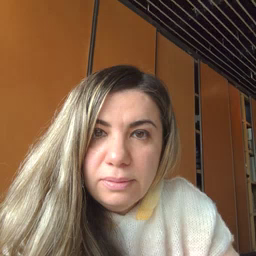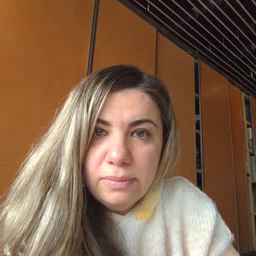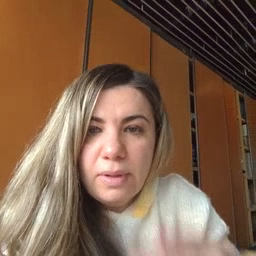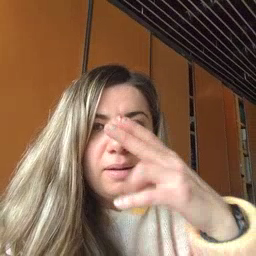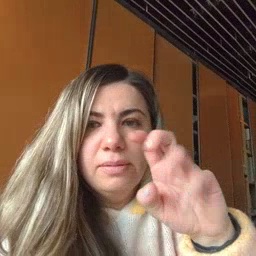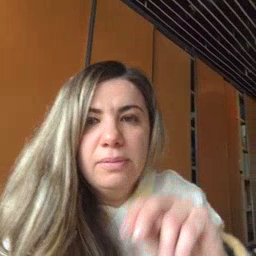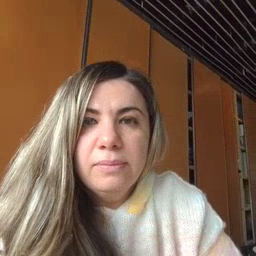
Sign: hen